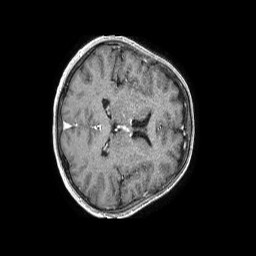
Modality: T1w
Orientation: axial
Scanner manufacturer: philips
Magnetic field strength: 1.5 T
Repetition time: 0.007752 s
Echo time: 0.003639 s